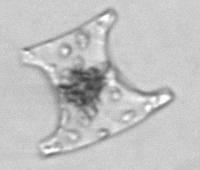
Label: Eucampia